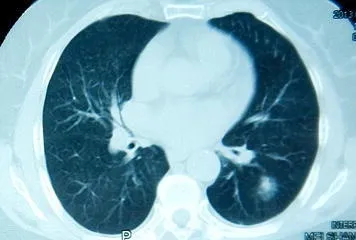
Chest CT of the patient. An anomalous soft tissue mass with slightly lobular borders was located in the segment of the left lower lobe.
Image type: radiology (ct)